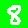
Digit: 8